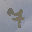
Label: 7